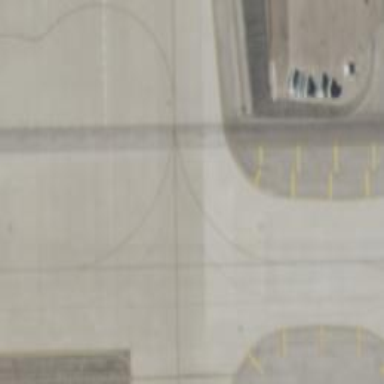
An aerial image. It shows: View of taxiway at the airport.